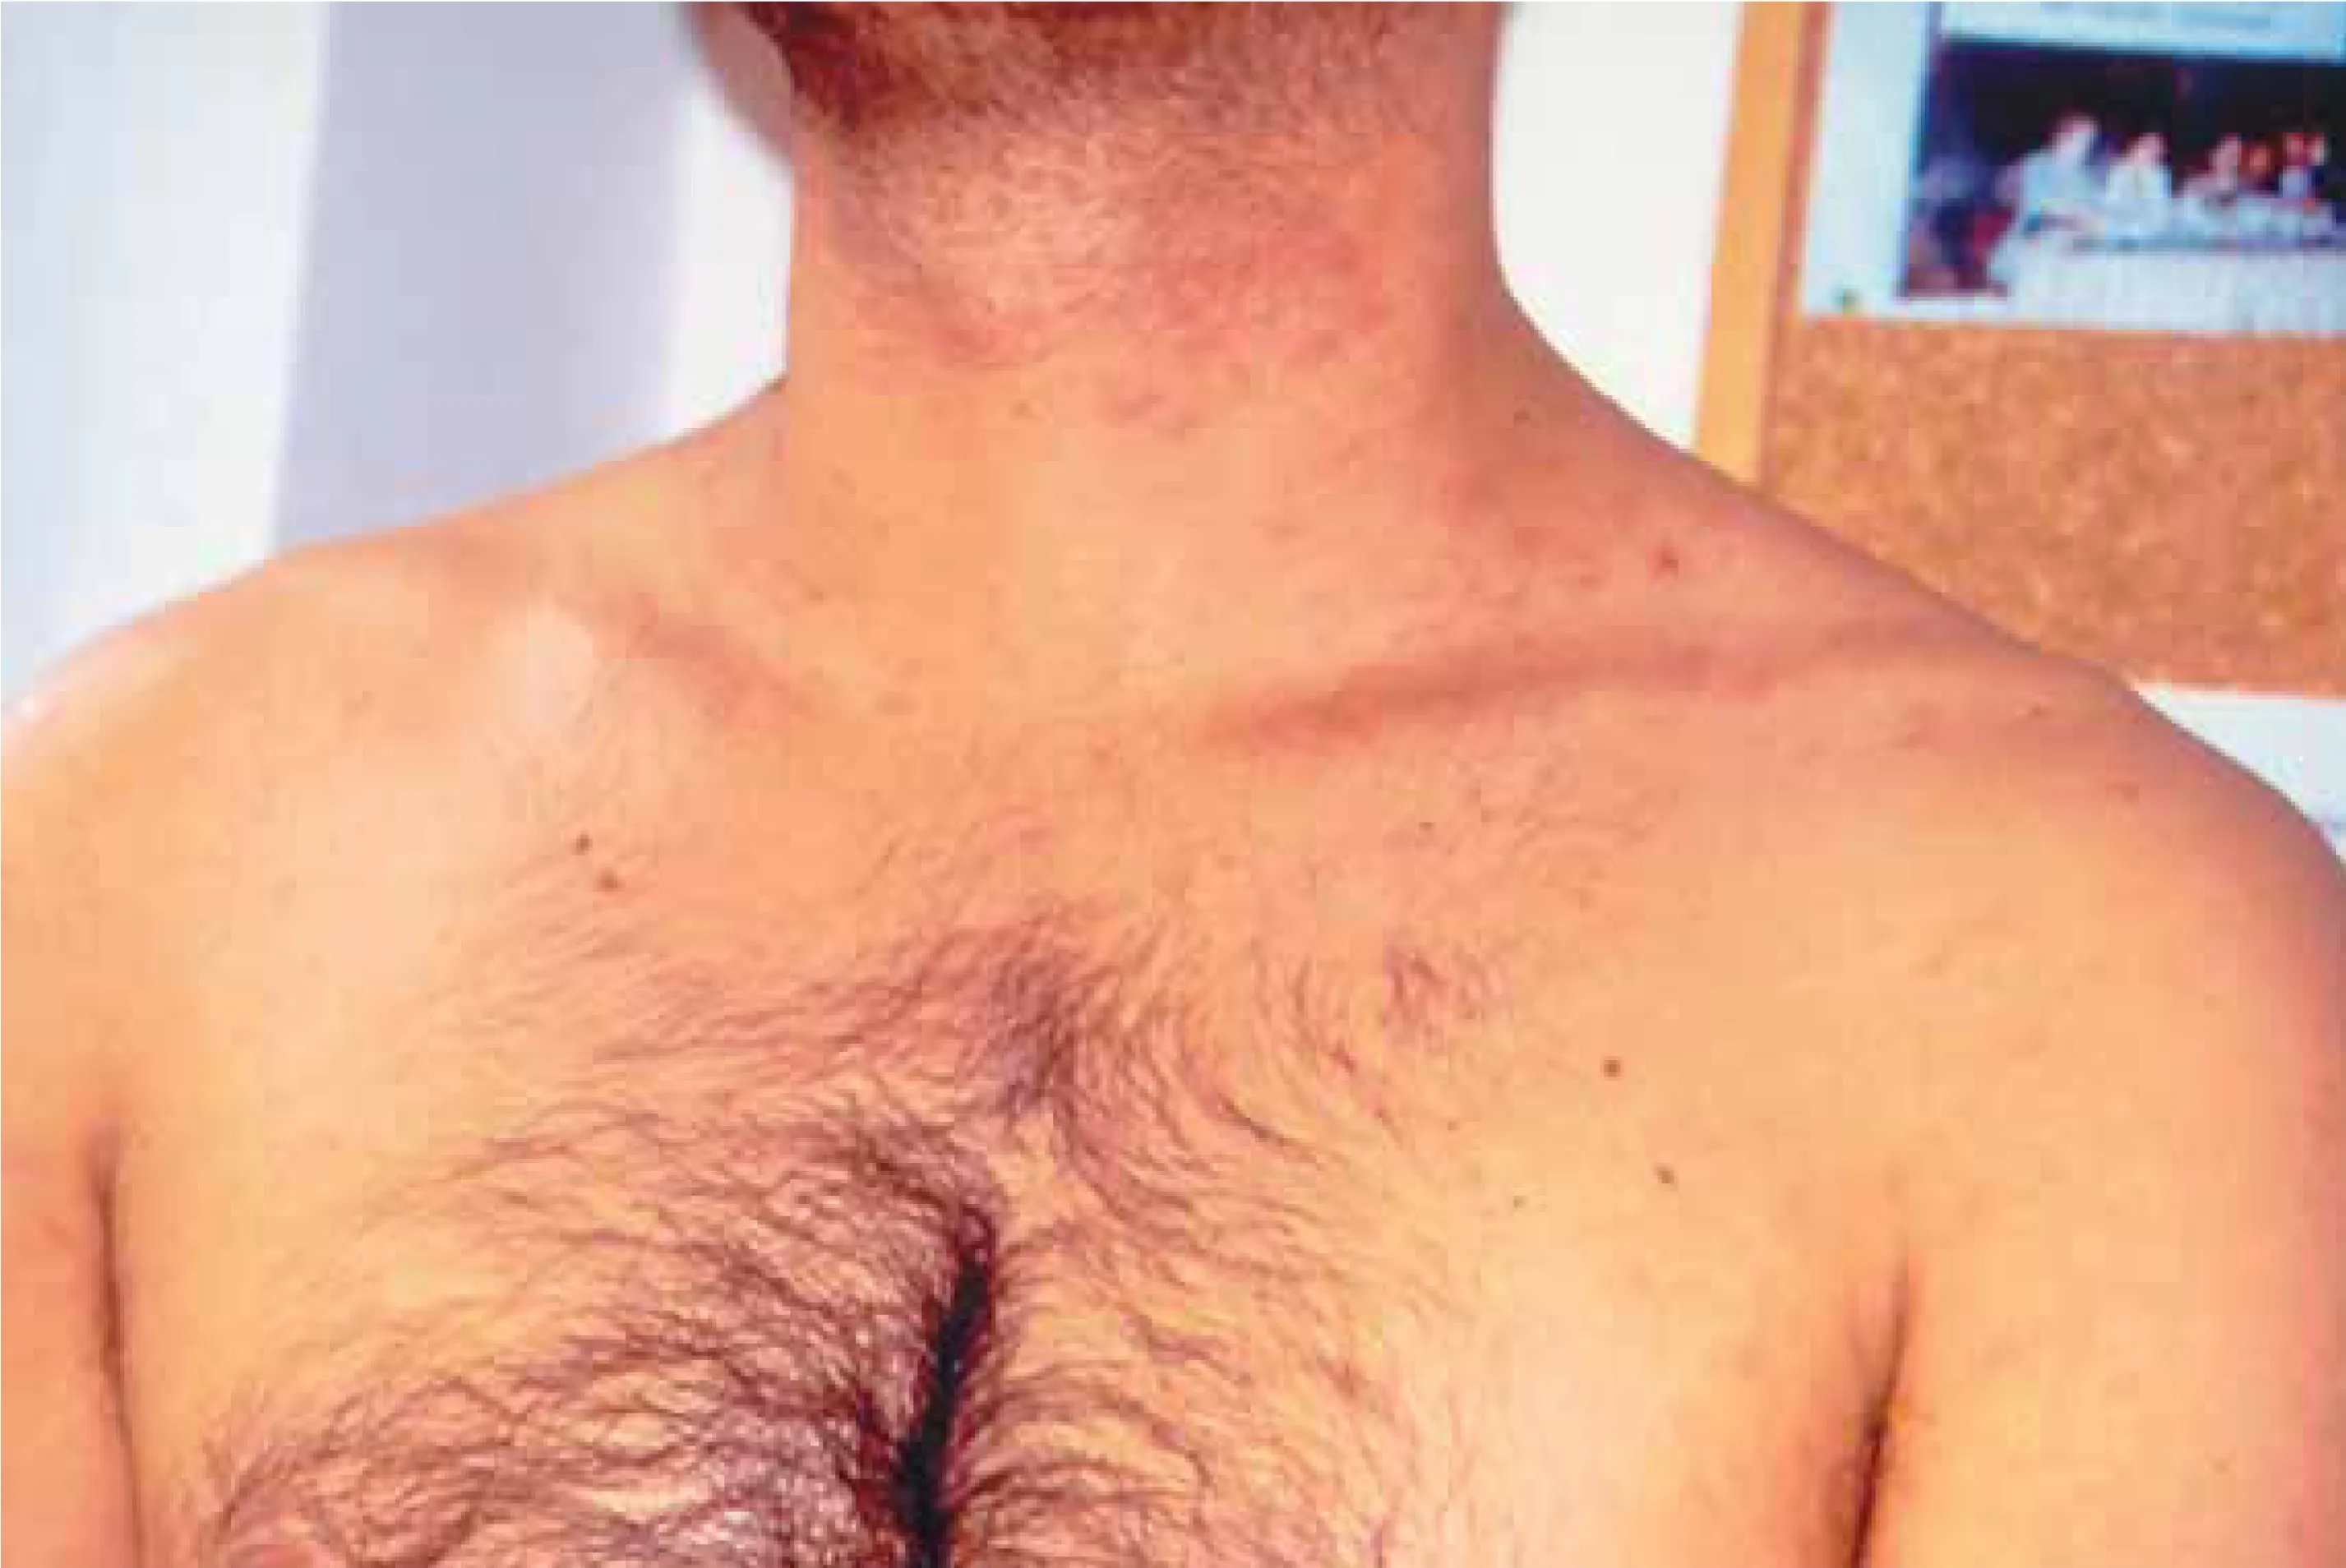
The skin lesions disappeared leaving a slight hyperpigmentation.
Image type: medical_photograph (skin_photograph)